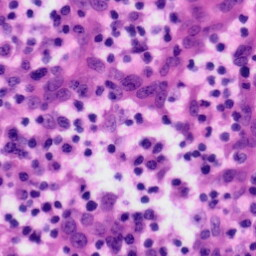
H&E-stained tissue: Tonsil